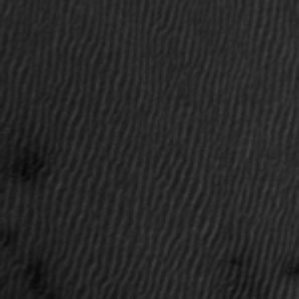
Label: frost